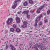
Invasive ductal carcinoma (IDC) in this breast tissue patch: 0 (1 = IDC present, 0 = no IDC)